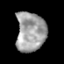
Tissue: prostate
Cell type: Epithelial cells
Senescence score: 0.249
Nuclear area (px): 1137
Mean DAPI intensity: 160.49